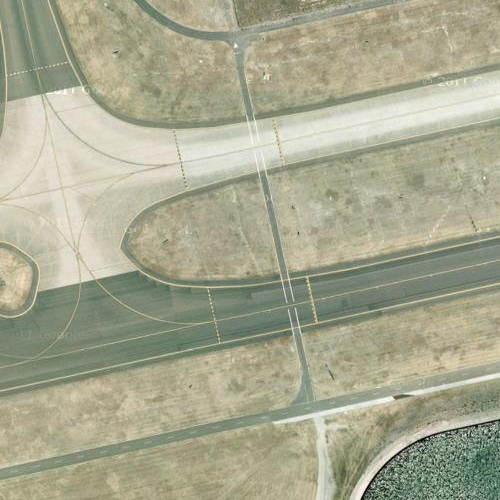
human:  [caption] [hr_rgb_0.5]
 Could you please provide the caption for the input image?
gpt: Two straight runways with white mark lines on while a river beside .

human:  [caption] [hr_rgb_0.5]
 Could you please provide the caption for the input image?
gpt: A river with deep green water are beside two runways .

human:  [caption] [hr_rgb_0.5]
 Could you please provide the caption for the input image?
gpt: There are two runways with white mark lines on while a river beside .

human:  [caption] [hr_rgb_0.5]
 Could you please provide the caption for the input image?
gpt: There is a river beside two runways .

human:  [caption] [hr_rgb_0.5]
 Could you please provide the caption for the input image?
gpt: Two straight runways with white mark lines on while a river beside .